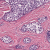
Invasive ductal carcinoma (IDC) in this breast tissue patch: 0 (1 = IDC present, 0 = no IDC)